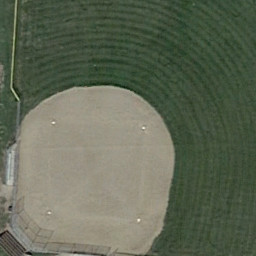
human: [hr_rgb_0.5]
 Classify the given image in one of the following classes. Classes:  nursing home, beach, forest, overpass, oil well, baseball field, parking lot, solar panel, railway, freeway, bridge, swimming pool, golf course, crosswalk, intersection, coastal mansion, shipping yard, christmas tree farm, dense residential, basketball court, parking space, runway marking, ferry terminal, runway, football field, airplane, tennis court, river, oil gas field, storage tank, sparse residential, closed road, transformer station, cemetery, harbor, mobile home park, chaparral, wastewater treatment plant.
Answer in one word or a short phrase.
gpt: baseball field